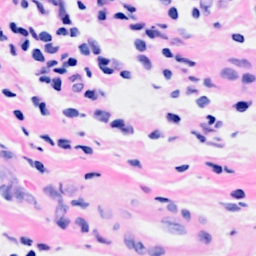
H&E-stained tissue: Breast